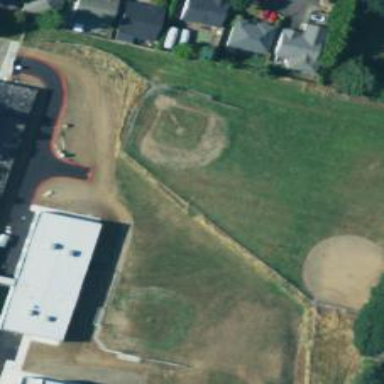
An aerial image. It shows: Baseball pitch for leisure land activities.